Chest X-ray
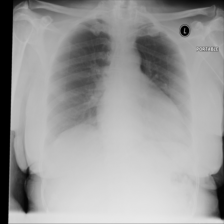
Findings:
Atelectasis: negative
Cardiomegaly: negative
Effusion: negative
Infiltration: negative
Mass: negative
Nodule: negative
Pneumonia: negative
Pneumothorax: negative
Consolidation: negative
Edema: negative
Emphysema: negative
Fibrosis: negative
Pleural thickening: negative
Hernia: negative